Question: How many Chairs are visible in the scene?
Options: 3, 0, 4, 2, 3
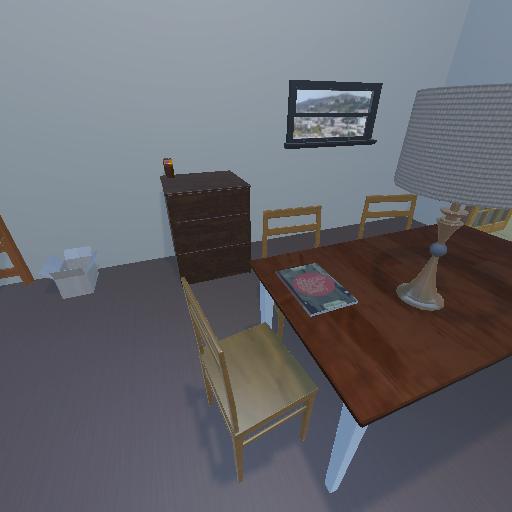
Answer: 3